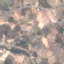
Label: PermanentCrop